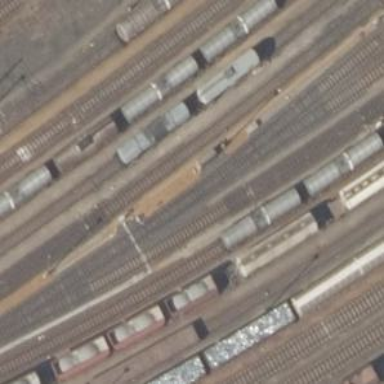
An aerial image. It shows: Railway siding for service.